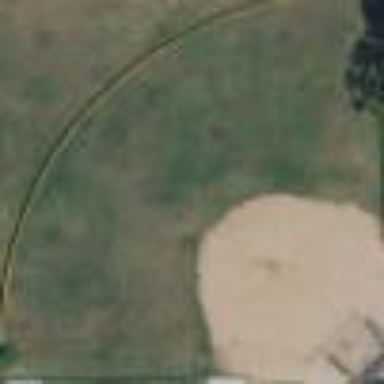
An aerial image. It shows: Dirt baseball pitch for leisure and sport.